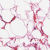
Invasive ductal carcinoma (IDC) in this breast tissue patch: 0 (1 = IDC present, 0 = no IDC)